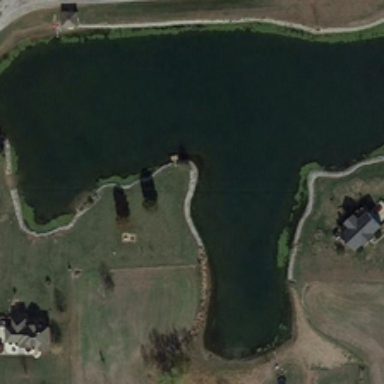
There is a huge lake on the land .